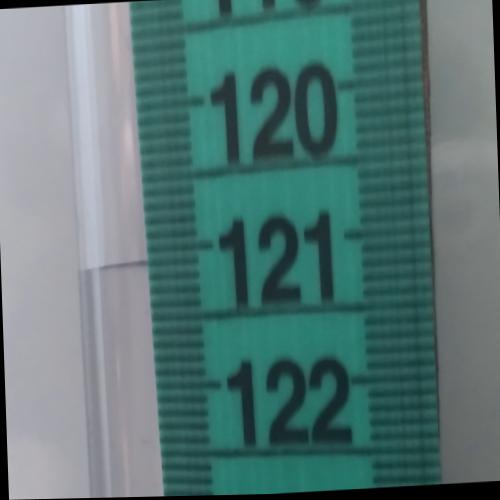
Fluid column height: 121.1 cm